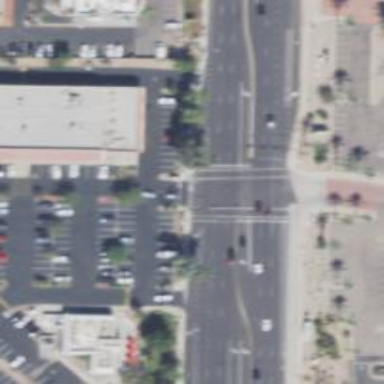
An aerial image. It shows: Solid stop line on the road marking.